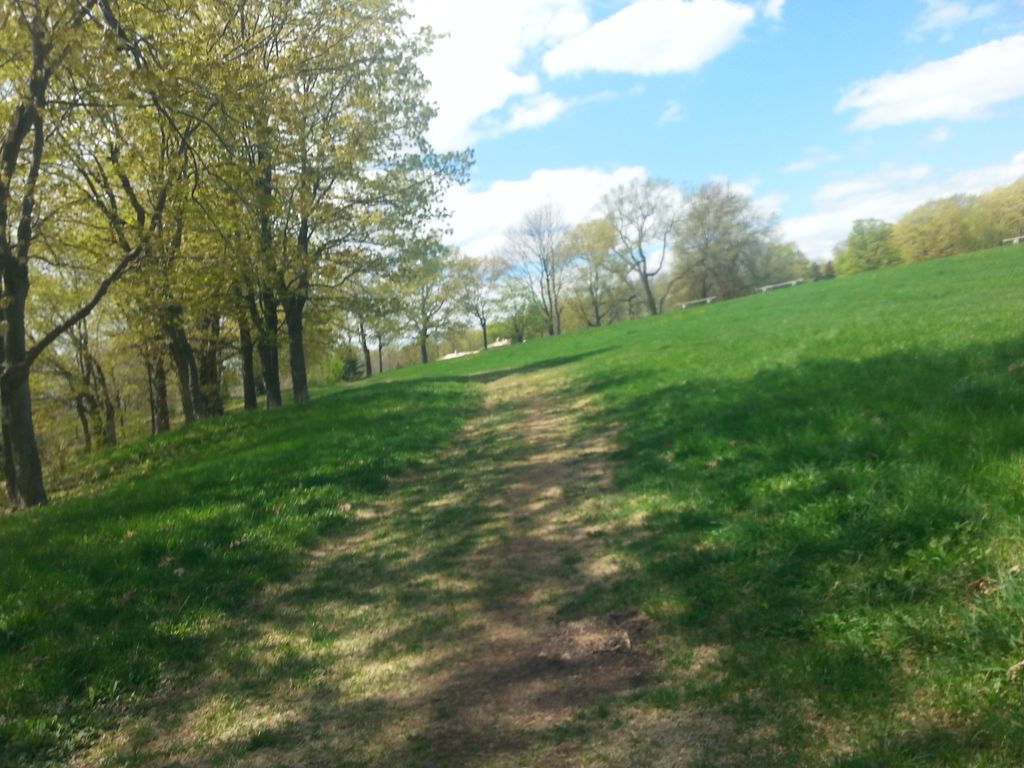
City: quebec_city